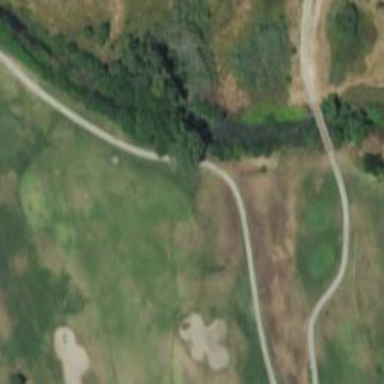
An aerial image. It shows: Golf cartpath that is also road path.